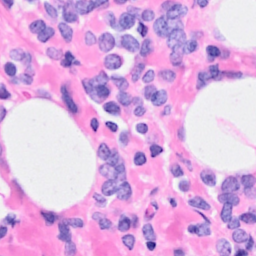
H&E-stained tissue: Breast